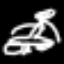
Label: line